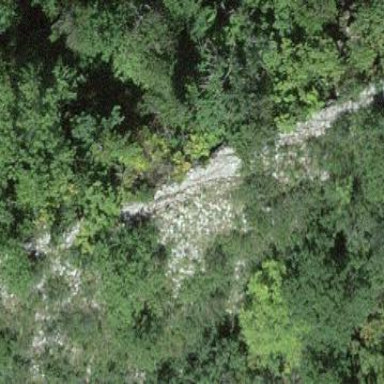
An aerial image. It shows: Landscape of bare rock.